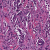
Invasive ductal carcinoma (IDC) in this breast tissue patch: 1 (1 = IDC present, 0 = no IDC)